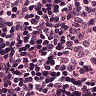
Metastatic tissue present: no